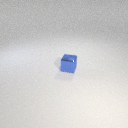
small blue metal cube